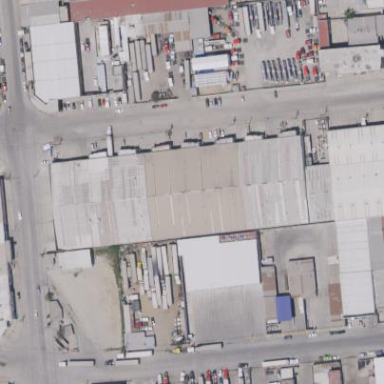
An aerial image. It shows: Industrial building.